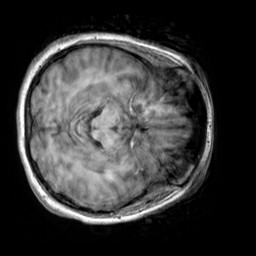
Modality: T1w
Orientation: axial
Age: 22
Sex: female
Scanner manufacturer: siemens
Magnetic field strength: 3 T
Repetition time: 2.3 s
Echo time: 0.00303 s